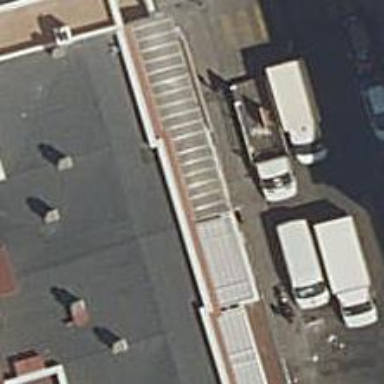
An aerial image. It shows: Car repair shop.